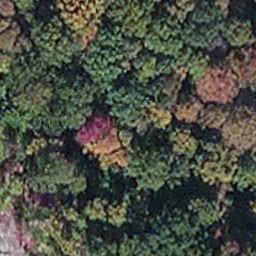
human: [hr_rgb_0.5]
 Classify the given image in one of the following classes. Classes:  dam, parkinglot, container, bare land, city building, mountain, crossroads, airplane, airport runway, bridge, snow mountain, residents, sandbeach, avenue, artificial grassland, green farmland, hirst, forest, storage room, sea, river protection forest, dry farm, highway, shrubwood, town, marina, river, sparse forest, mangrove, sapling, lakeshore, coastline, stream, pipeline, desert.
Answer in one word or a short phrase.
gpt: mangrove